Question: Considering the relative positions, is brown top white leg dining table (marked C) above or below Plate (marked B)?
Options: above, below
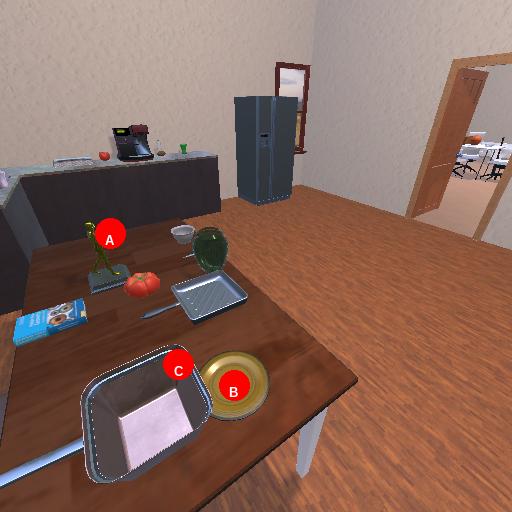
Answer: above